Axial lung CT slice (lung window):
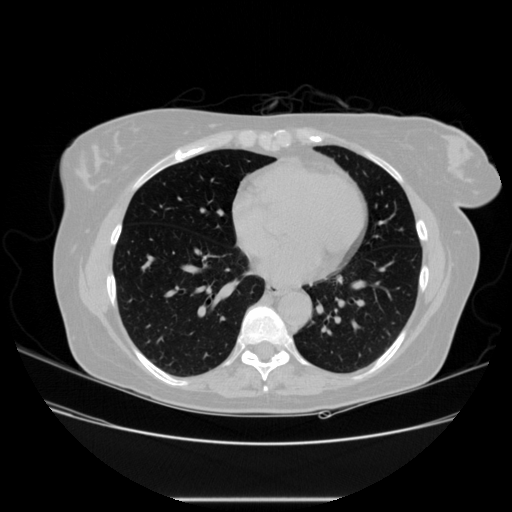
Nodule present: no